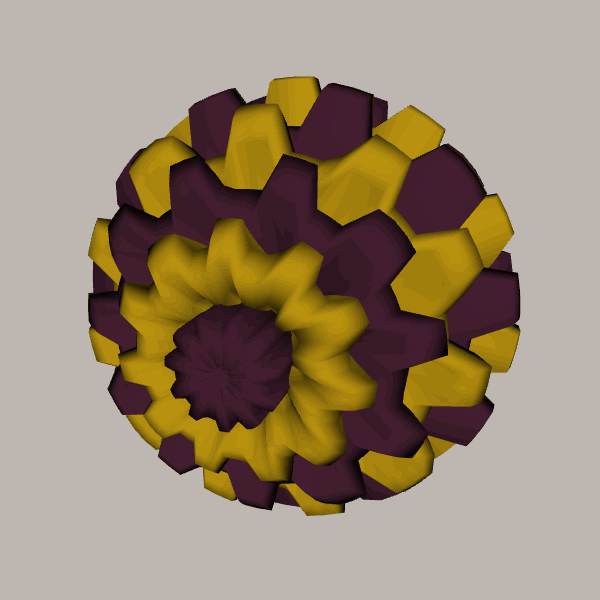
Background: light